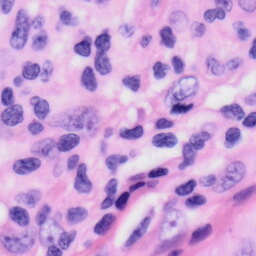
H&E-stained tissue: Skin